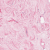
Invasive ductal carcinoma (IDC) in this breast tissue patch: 0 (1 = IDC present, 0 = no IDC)